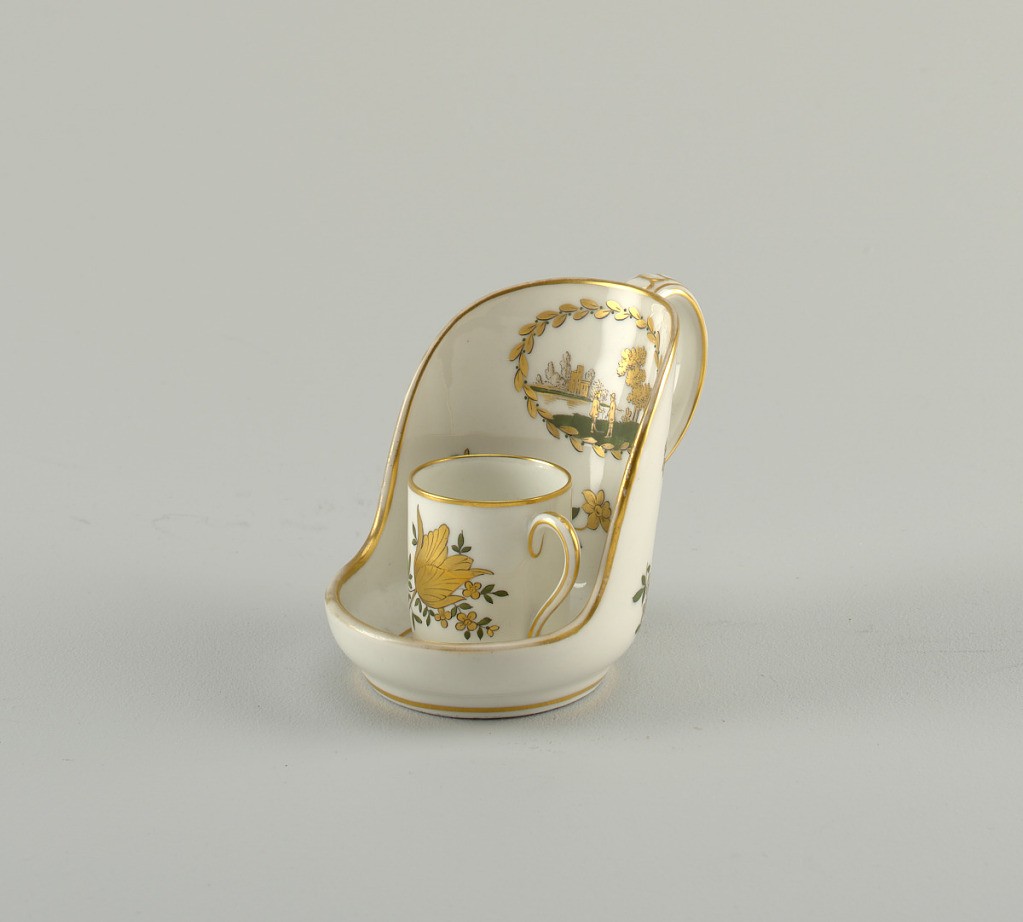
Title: Cup and High-Backed Saucer with Handle
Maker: Lefebvre (Rue Amelot No.64, Paris), French, active late 18th and early 19th century
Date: late 18th century
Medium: porcelain (possibly soft paste), vitreous enamel, gold
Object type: cup and saucer
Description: Cylindrical cup with handle. Saucer has one side extended upward to form a windshield, with handle. Decorated in gold and green, with flowers and medallion with landscape.